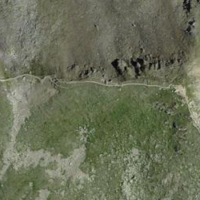
EUNIS habitat code: 31
Species observed at this site:
Oenanthe oenanthe
Lophophanes cristatus
Linaria cannabina
Troglodytes troglodytes
Anthus spinoletta
Montifringilla nivalis
Turdus viscivorus
Prunella collaris
Phylloscopus collybita
Carduelis citrinella
Phoenicurus ochruros
Nucifraga caryocatactes
Pyrrhocorax graculus
Falco tinnunculus
Corvus corax